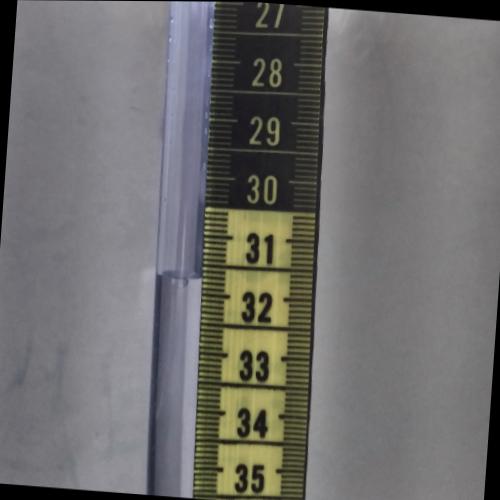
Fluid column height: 31.7 cm